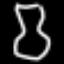
Label: hourglass